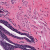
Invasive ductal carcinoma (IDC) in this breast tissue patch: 0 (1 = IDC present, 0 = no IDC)